Question: In my android application i am displaying refresh,search,setting options in my actionbar . All are displaying fine but on tablet all are displaying with pipe symbol separator.

How to remove pipe symbol from actionbar?
Thanks in advance !
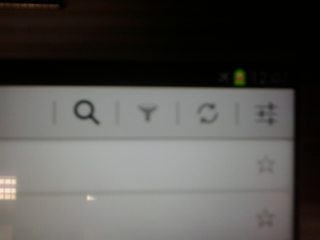
Answer: The "pipe" symbol is known as the actionbar divider, and is linked to your application's theme. The following link answers your question: <URL>